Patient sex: M
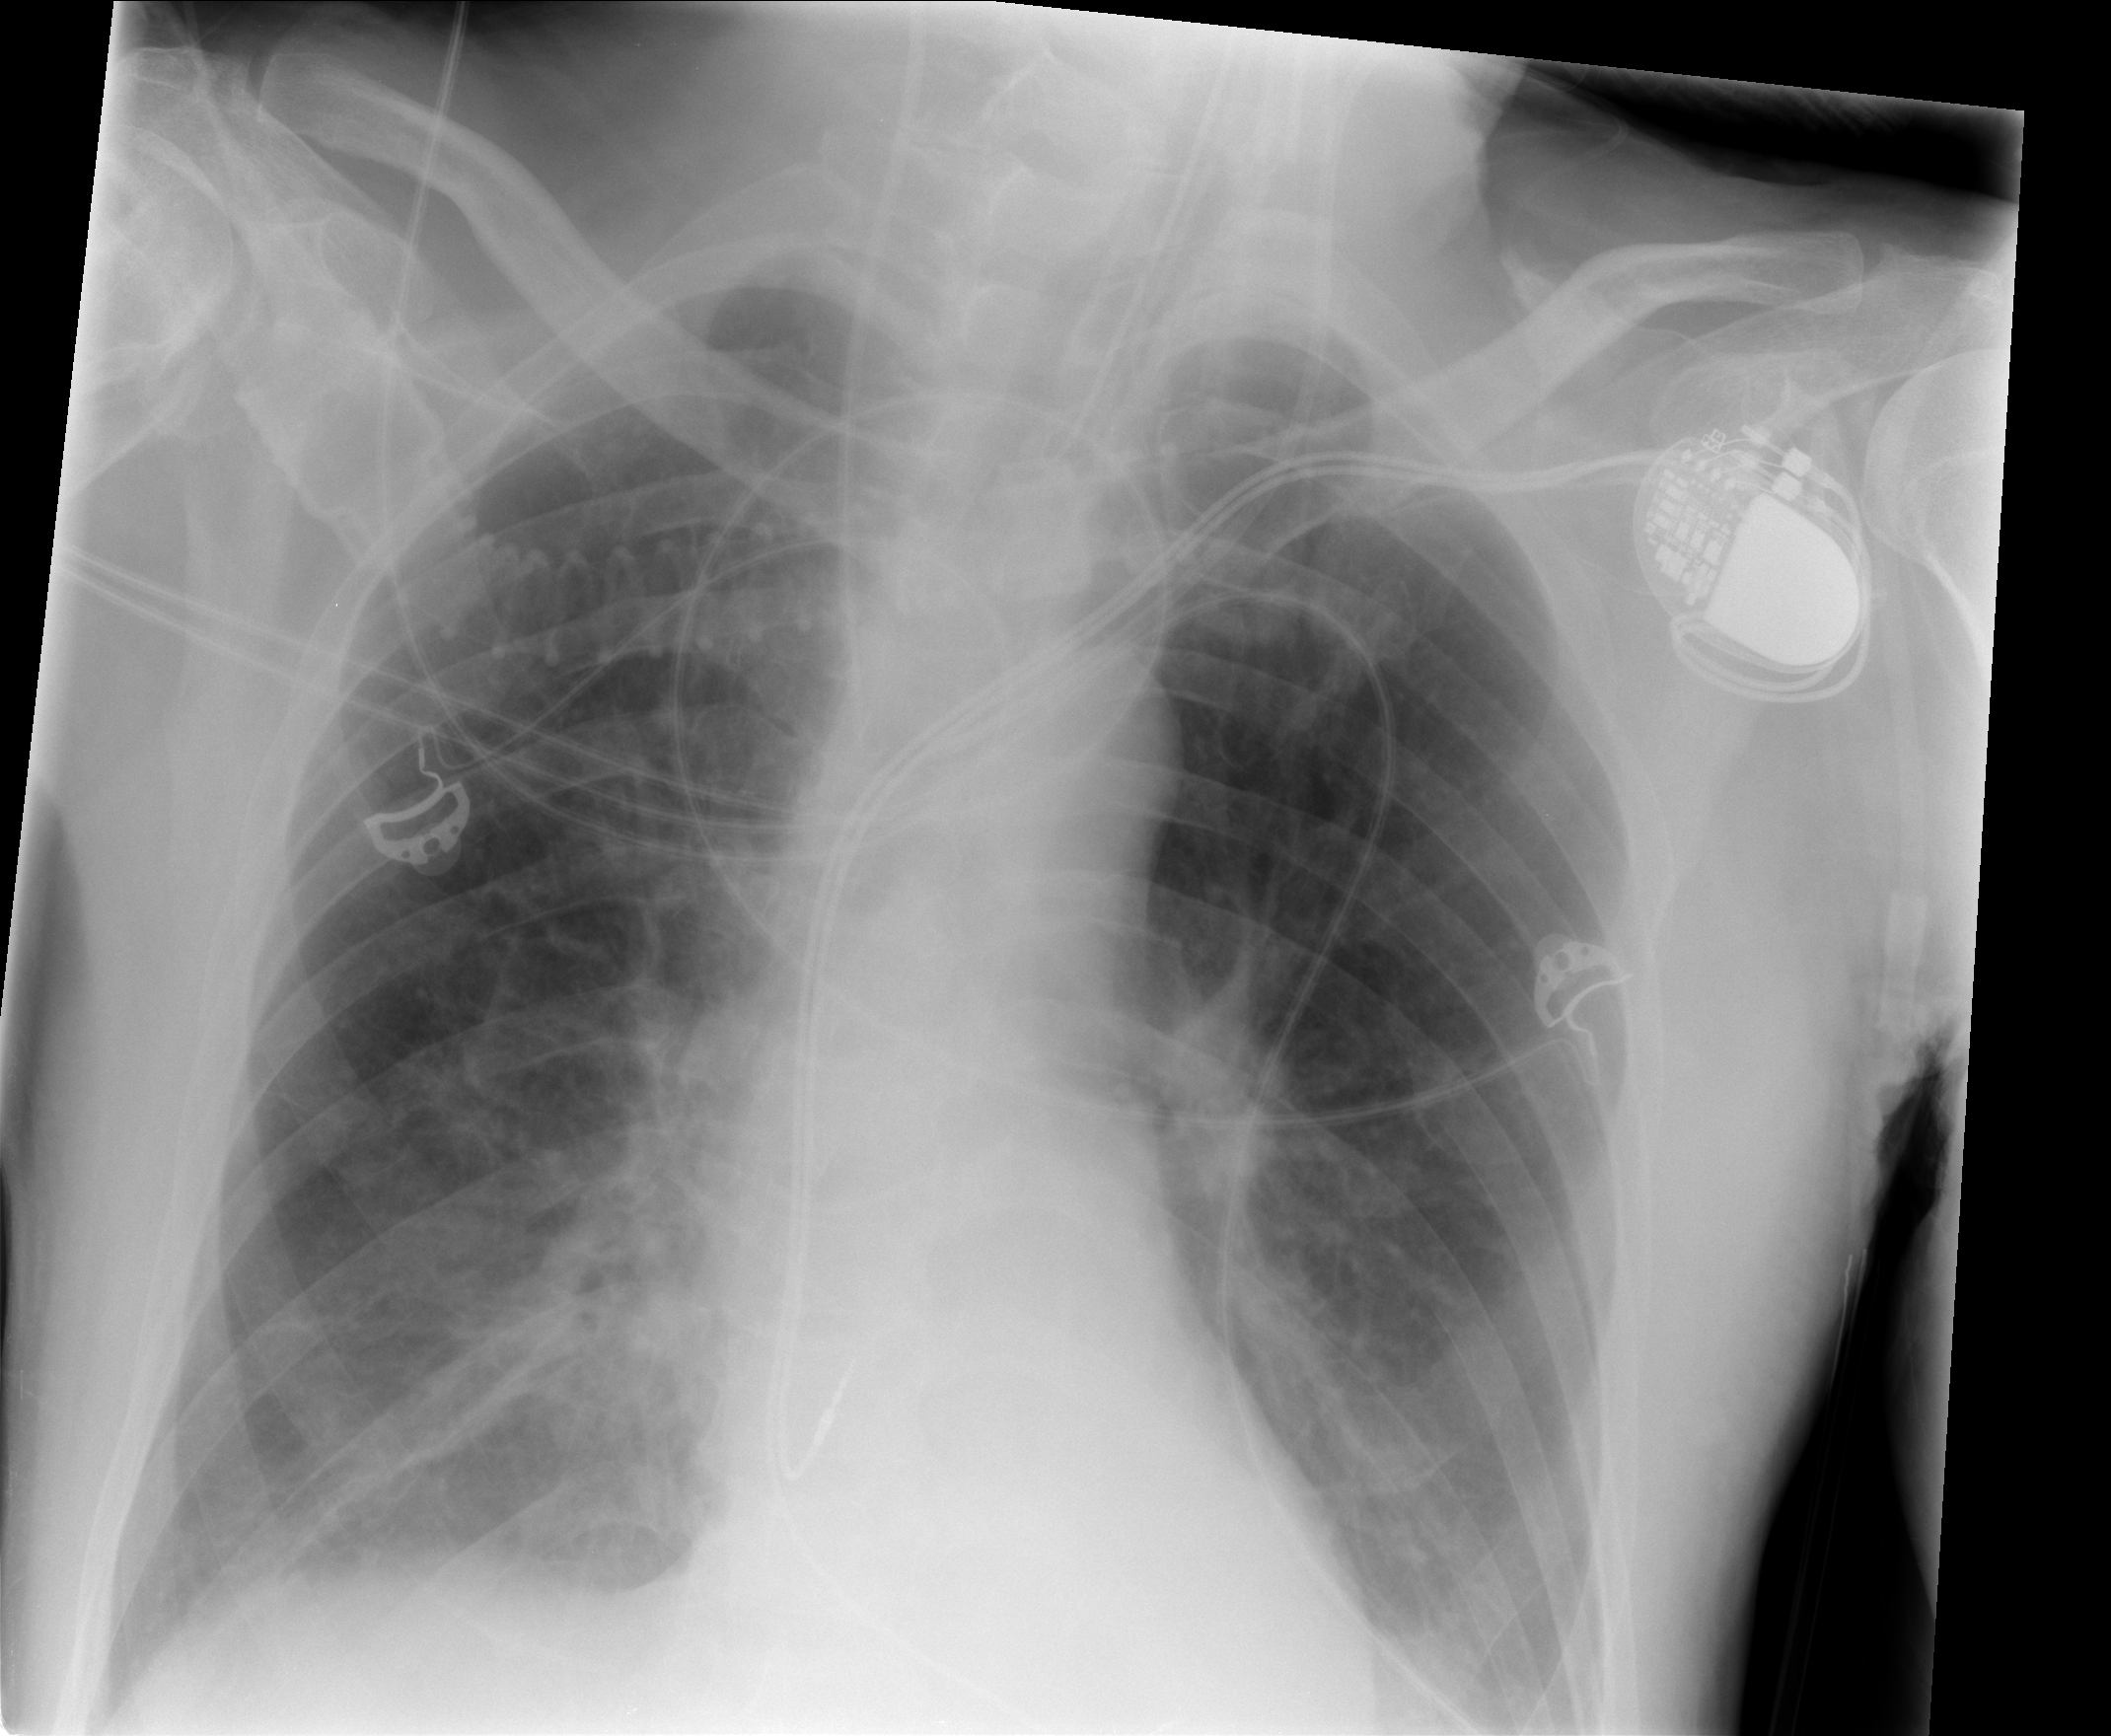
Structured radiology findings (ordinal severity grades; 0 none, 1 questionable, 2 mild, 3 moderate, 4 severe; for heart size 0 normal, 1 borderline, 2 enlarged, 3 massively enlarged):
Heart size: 0
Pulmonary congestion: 2
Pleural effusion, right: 2
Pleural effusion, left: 0
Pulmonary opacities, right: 0
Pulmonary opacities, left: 0
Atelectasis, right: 2
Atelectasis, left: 0